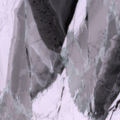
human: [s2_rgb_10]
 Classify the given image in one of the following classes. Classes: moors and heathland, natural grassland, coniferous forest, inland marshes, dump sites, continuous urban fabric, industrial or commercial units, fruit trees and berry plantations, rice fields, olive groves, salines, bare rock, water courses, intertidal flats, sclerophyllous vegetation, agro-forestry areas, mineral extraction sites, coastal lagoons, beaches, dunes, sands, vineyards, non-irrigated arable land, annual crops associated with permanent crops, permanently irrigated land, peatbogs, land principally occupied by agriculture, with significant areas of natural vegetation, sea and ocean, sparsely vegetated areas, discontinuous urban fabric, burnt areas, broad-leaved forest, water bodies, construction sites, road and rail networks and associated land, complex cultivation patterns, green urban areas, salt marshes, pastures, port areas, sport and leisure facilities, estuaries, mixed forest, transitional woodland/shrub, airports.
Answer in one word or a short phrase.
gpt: sea and ocean